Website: bh-photo
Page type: address-validator
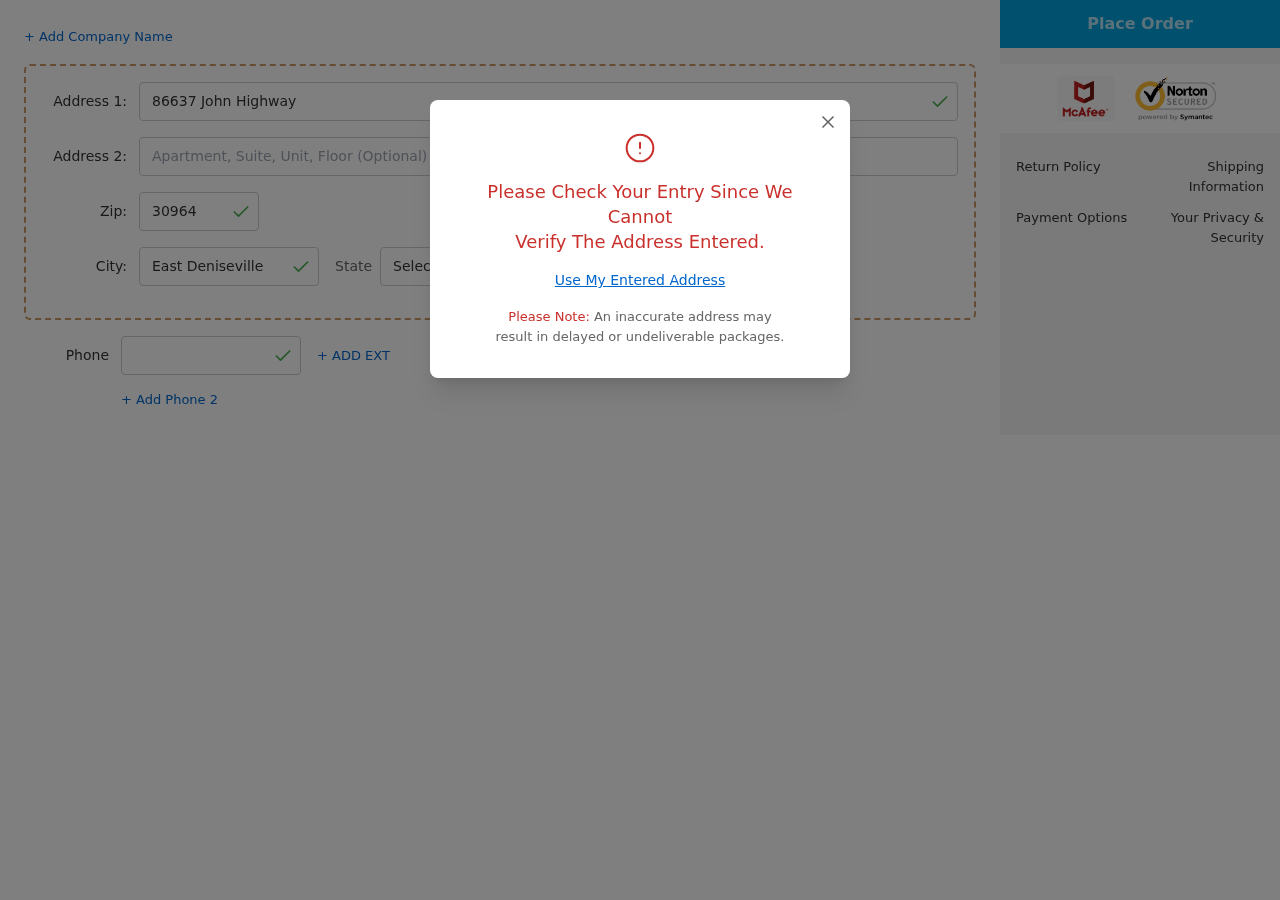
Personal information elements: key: PII_CITY
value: East Deniseville
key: PII_PHONE
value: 4746138620
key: PII_POSTCODE
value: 30964
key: PII_STATE_ABBR
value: ID
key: PII_STREET
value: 86637 John Highway